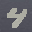
Label: 4